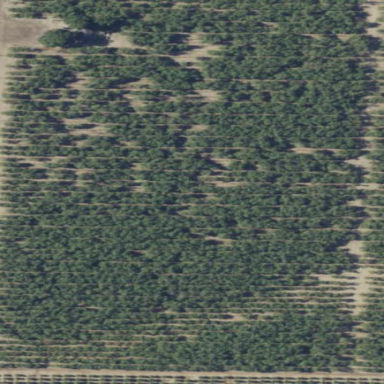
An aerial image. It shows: Orchard filled with almond trees.